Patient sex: M
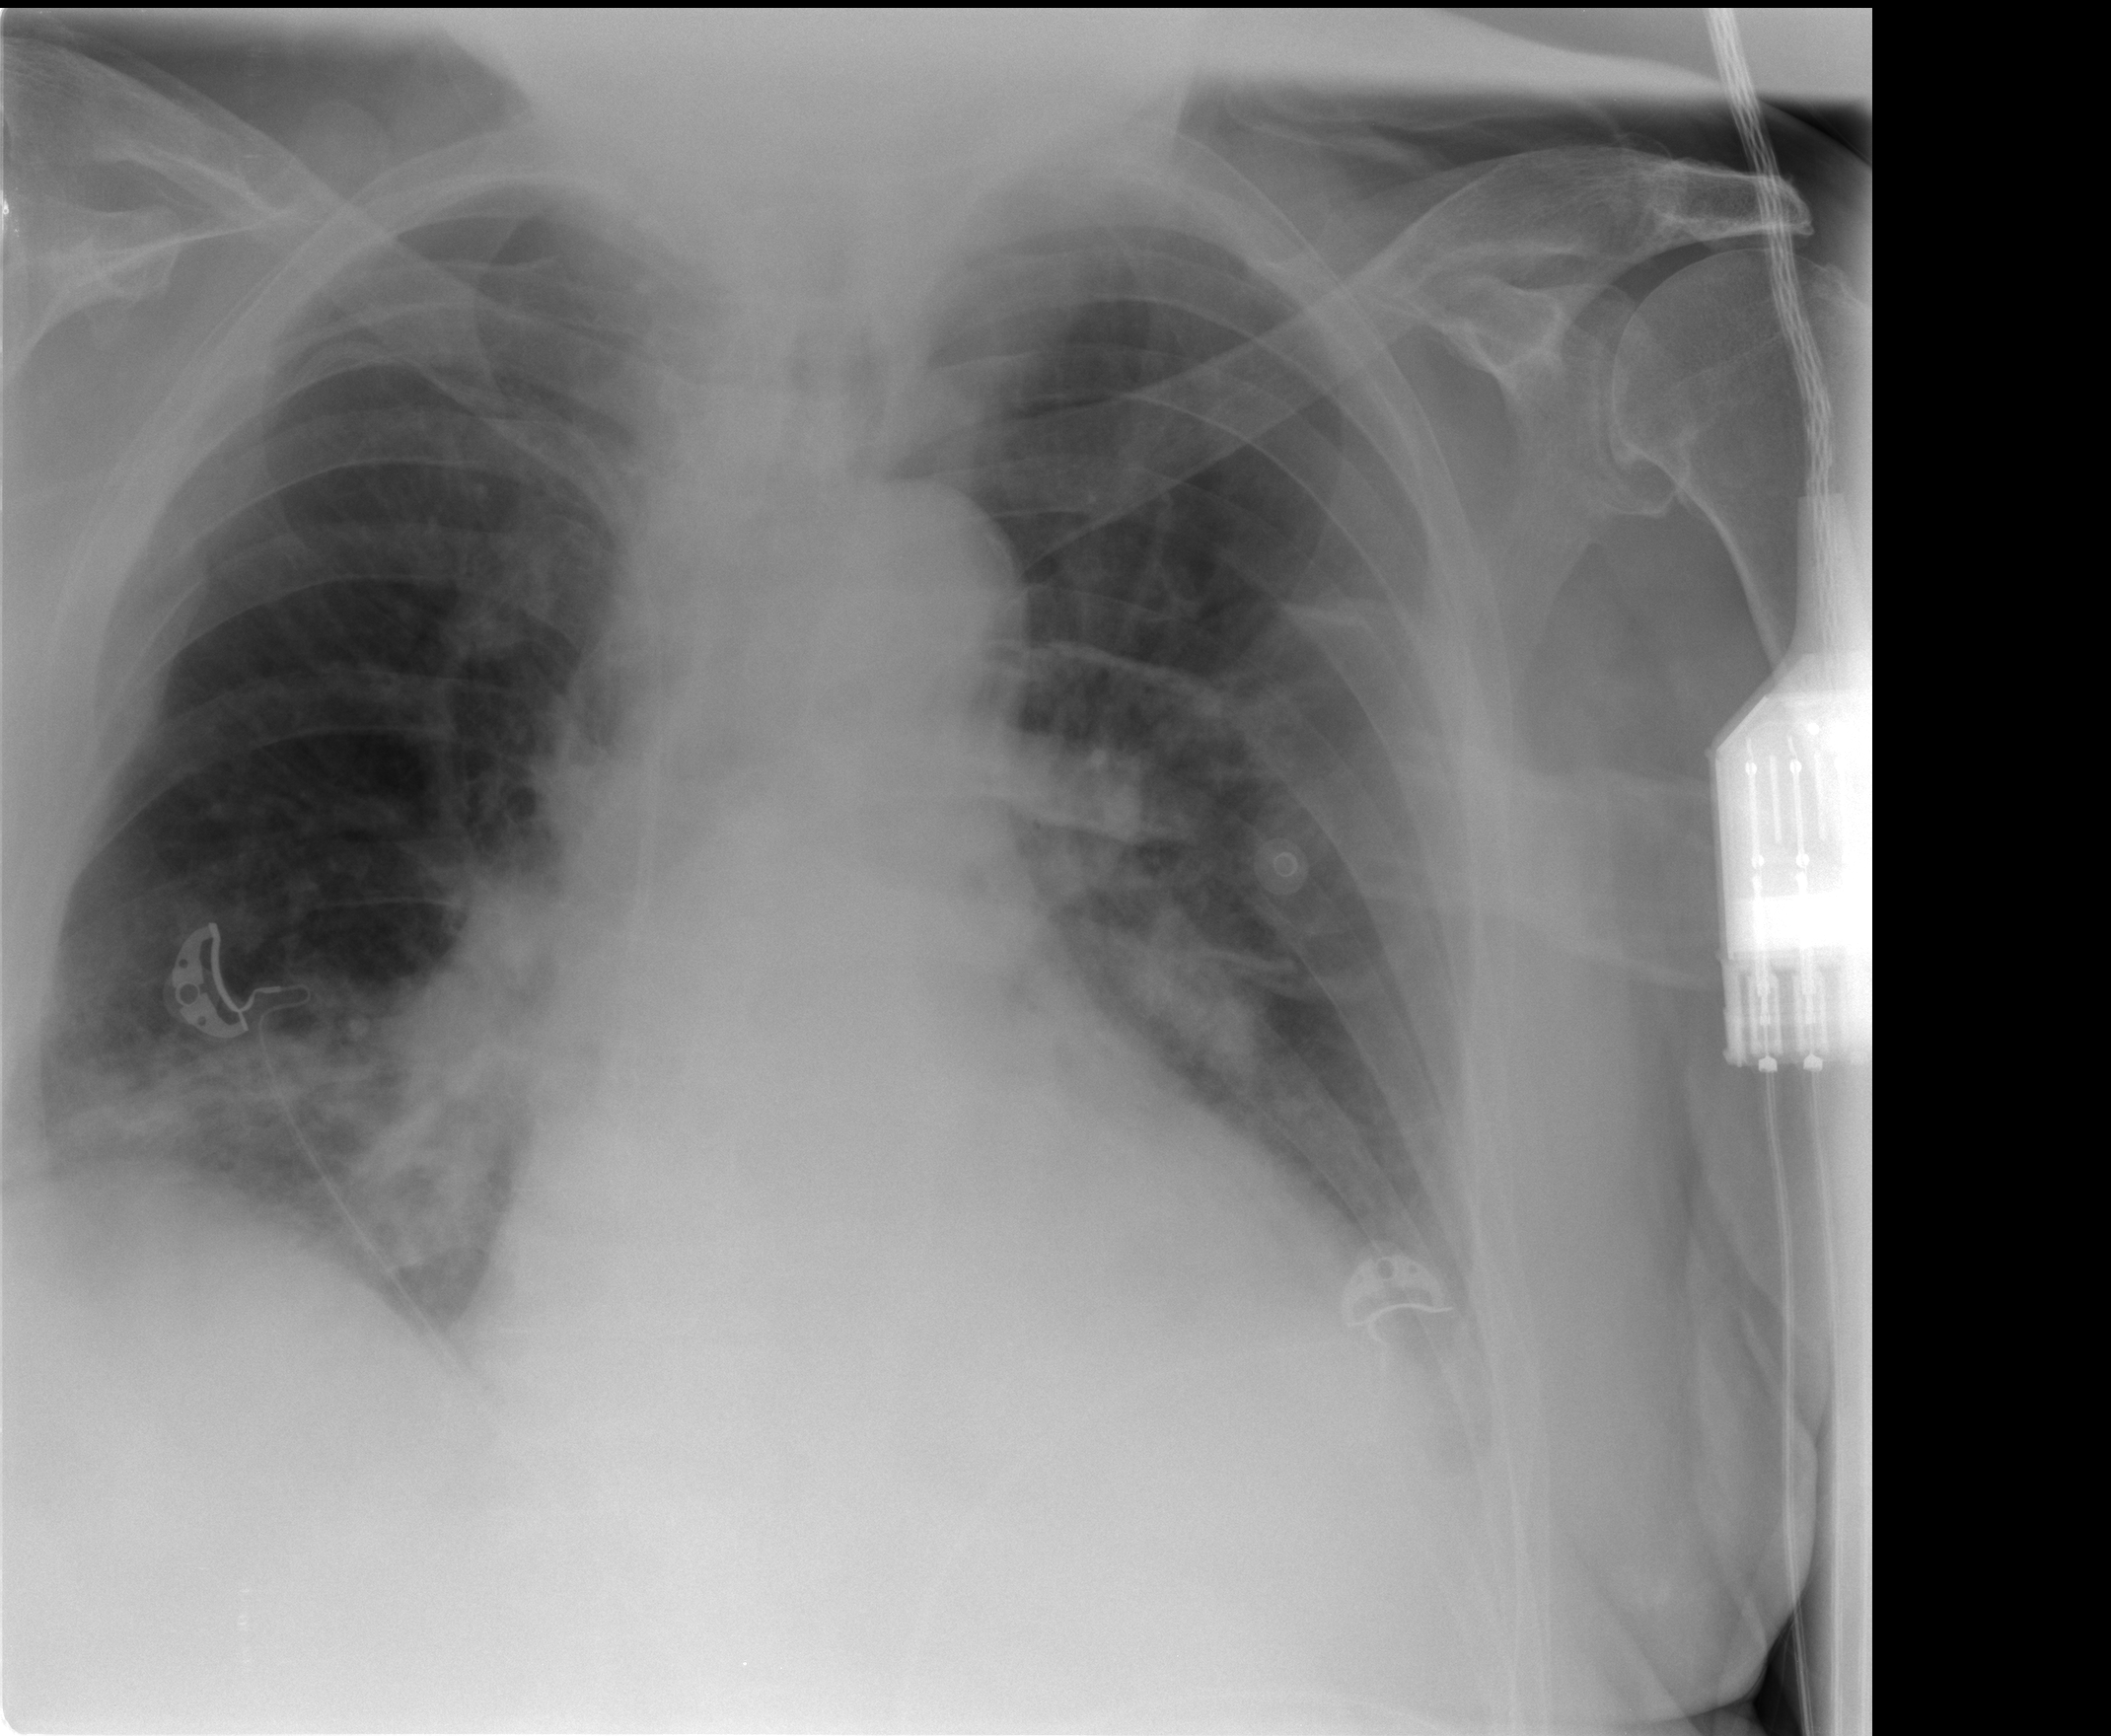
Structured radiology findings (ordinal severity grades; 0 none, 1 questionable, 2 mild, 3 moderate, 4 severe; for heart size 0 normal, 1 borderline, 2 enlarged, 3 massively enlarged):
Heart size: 2
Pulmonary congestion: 2
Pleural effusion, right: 2
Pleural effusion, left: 2
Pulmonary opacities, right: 2
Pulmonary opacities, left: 0
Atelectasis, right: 2
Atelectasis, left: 2